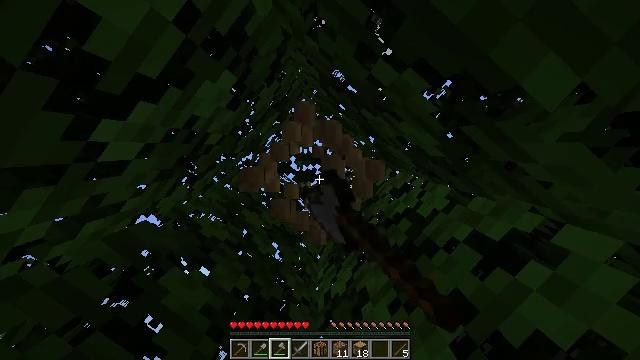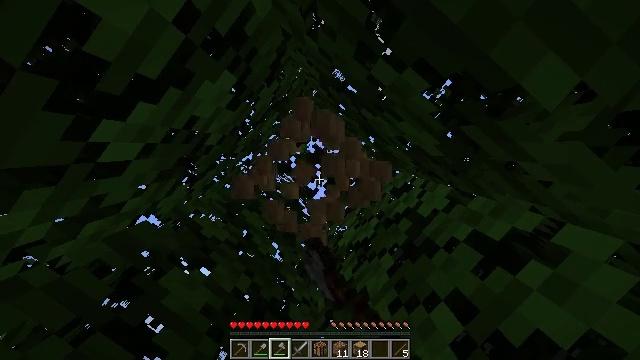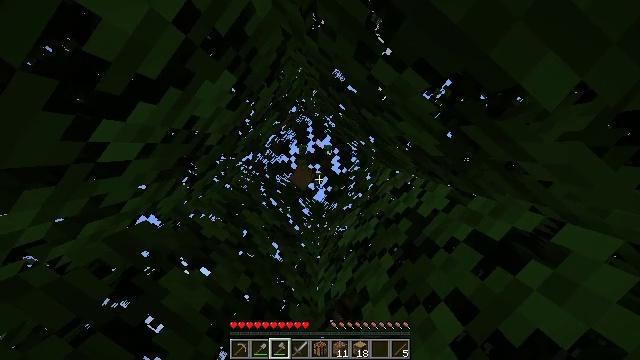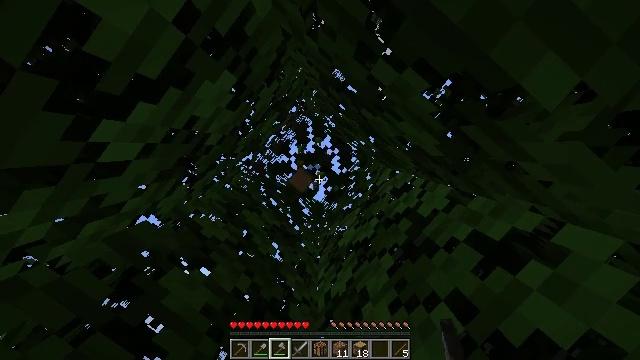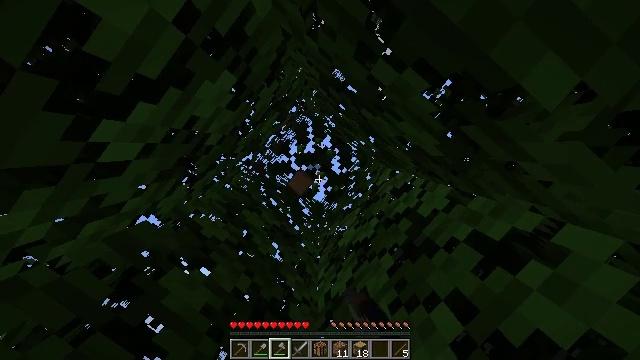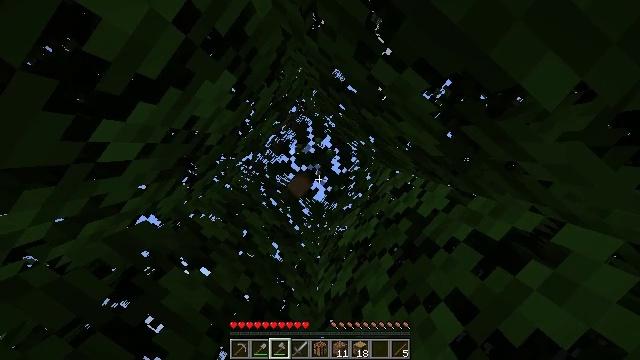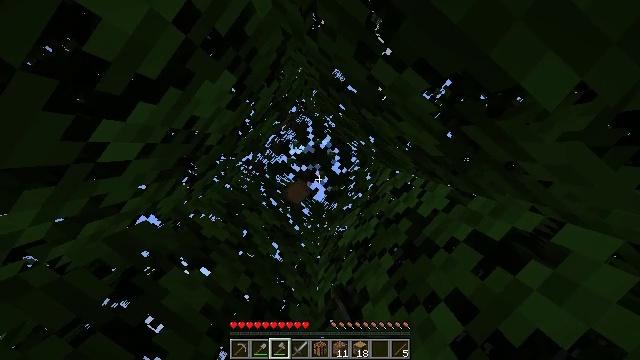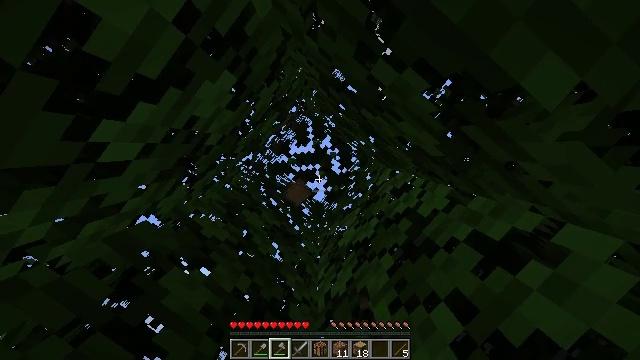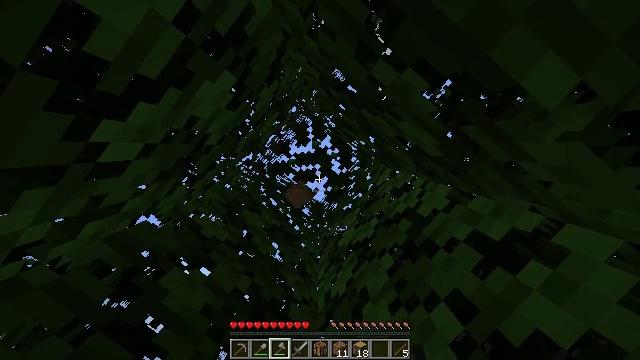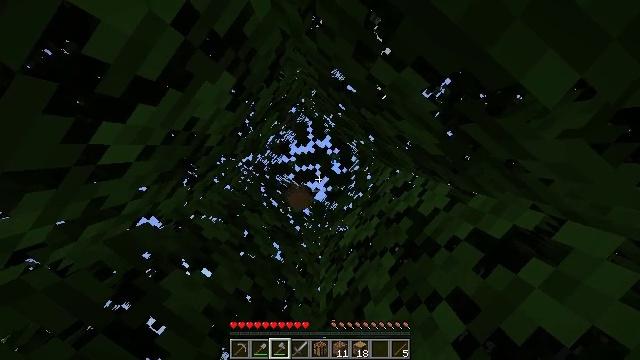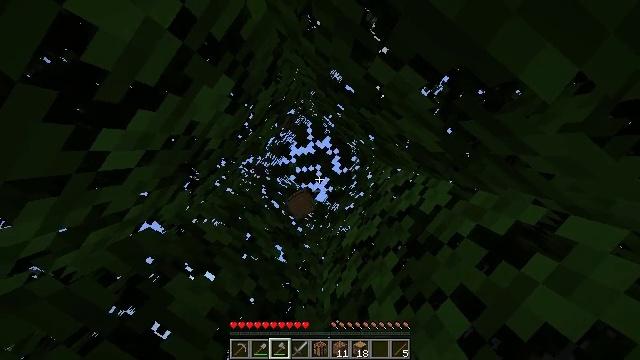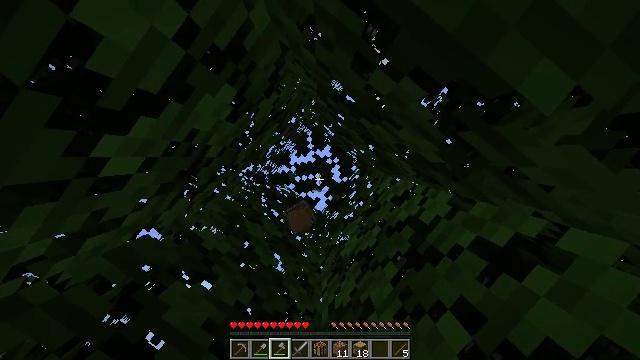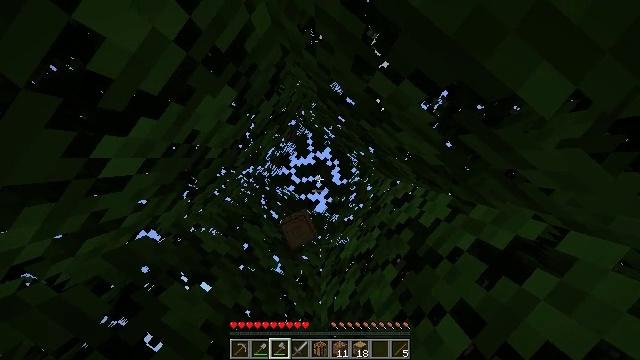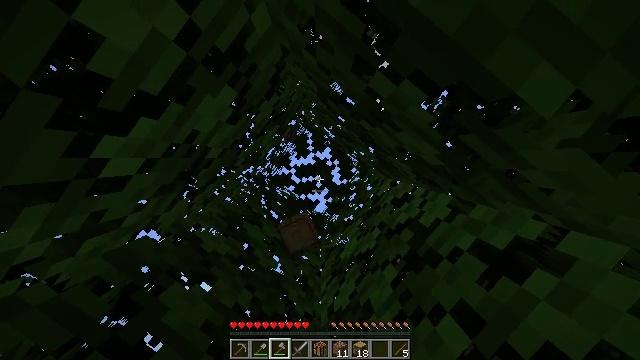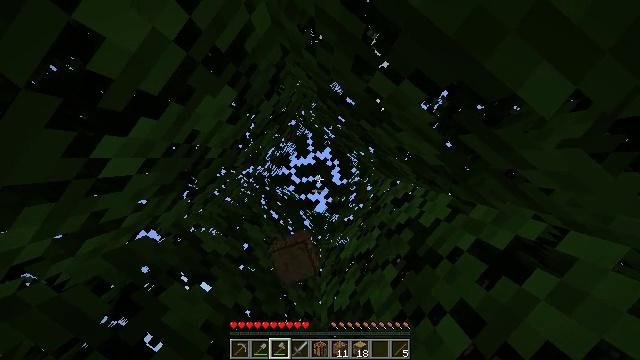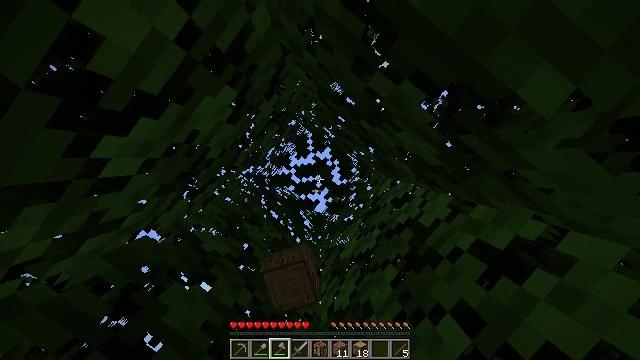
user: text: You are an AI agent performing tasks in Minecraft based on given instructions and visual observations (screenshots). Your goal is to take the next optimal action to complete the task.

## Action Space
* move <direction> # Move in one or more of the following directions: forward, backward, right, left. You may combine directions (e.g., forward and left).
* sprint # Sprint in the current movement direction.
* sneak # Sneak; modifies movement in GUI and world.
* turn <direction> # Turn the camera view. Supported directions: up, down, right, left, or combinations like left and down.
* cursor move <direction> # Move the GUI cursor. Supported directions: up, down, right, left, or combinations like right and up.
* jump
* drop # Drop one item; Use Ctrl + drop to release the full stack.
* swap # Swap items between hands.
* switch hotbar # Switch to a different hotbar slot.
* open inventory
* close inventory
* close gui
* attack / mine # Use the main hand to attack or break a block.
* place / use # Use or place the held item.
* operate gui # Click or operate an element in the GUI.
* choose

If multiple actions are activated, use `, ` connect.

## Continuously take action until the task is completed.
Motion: motion action
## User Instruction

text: Collect some oak leaves.
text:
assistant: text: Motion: attack / mine
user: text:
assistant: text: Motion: attack / mine
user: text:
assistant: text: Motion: attack / mine
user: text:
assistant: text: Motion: attack / mine
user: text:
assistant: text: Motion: attack / mine
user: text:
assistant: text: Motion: attack / mine
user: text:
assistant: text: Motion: no_op
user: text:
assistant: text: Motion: no_op
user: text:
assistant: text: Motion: no_op
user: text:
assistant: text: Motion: turn left
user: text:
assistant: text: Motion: turn up
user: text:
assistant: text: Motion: no_op
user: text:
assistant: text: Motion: no_op
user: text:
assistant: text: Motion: no_op
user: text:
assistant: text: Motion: no_op
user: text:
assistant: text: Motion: no_op
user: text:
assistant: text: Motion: no_op
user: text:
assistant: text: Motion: no_op
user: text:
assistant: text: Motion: no_op
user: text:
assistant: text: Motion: no_op
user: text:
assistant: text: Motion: no_op
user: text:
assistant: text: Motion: turn down
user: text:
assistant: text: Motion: turn left and down
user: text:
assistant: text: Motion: turn left and down
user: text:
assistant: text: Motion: turn left and down
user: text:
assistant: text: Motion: turn left and down
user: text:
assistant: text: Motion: turn left and down
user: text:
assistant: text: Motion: turn left and down
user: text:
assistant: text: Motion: no_op
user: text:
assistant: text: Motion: no_op